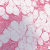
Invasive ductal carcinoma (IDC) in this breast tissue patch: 0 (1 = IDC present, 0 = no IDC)